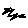
Label: zigzag